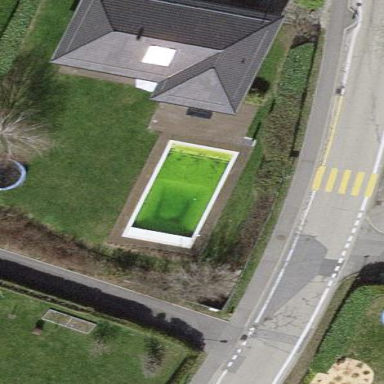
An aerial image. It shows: Outdoor personal swimming pool on leisure land.